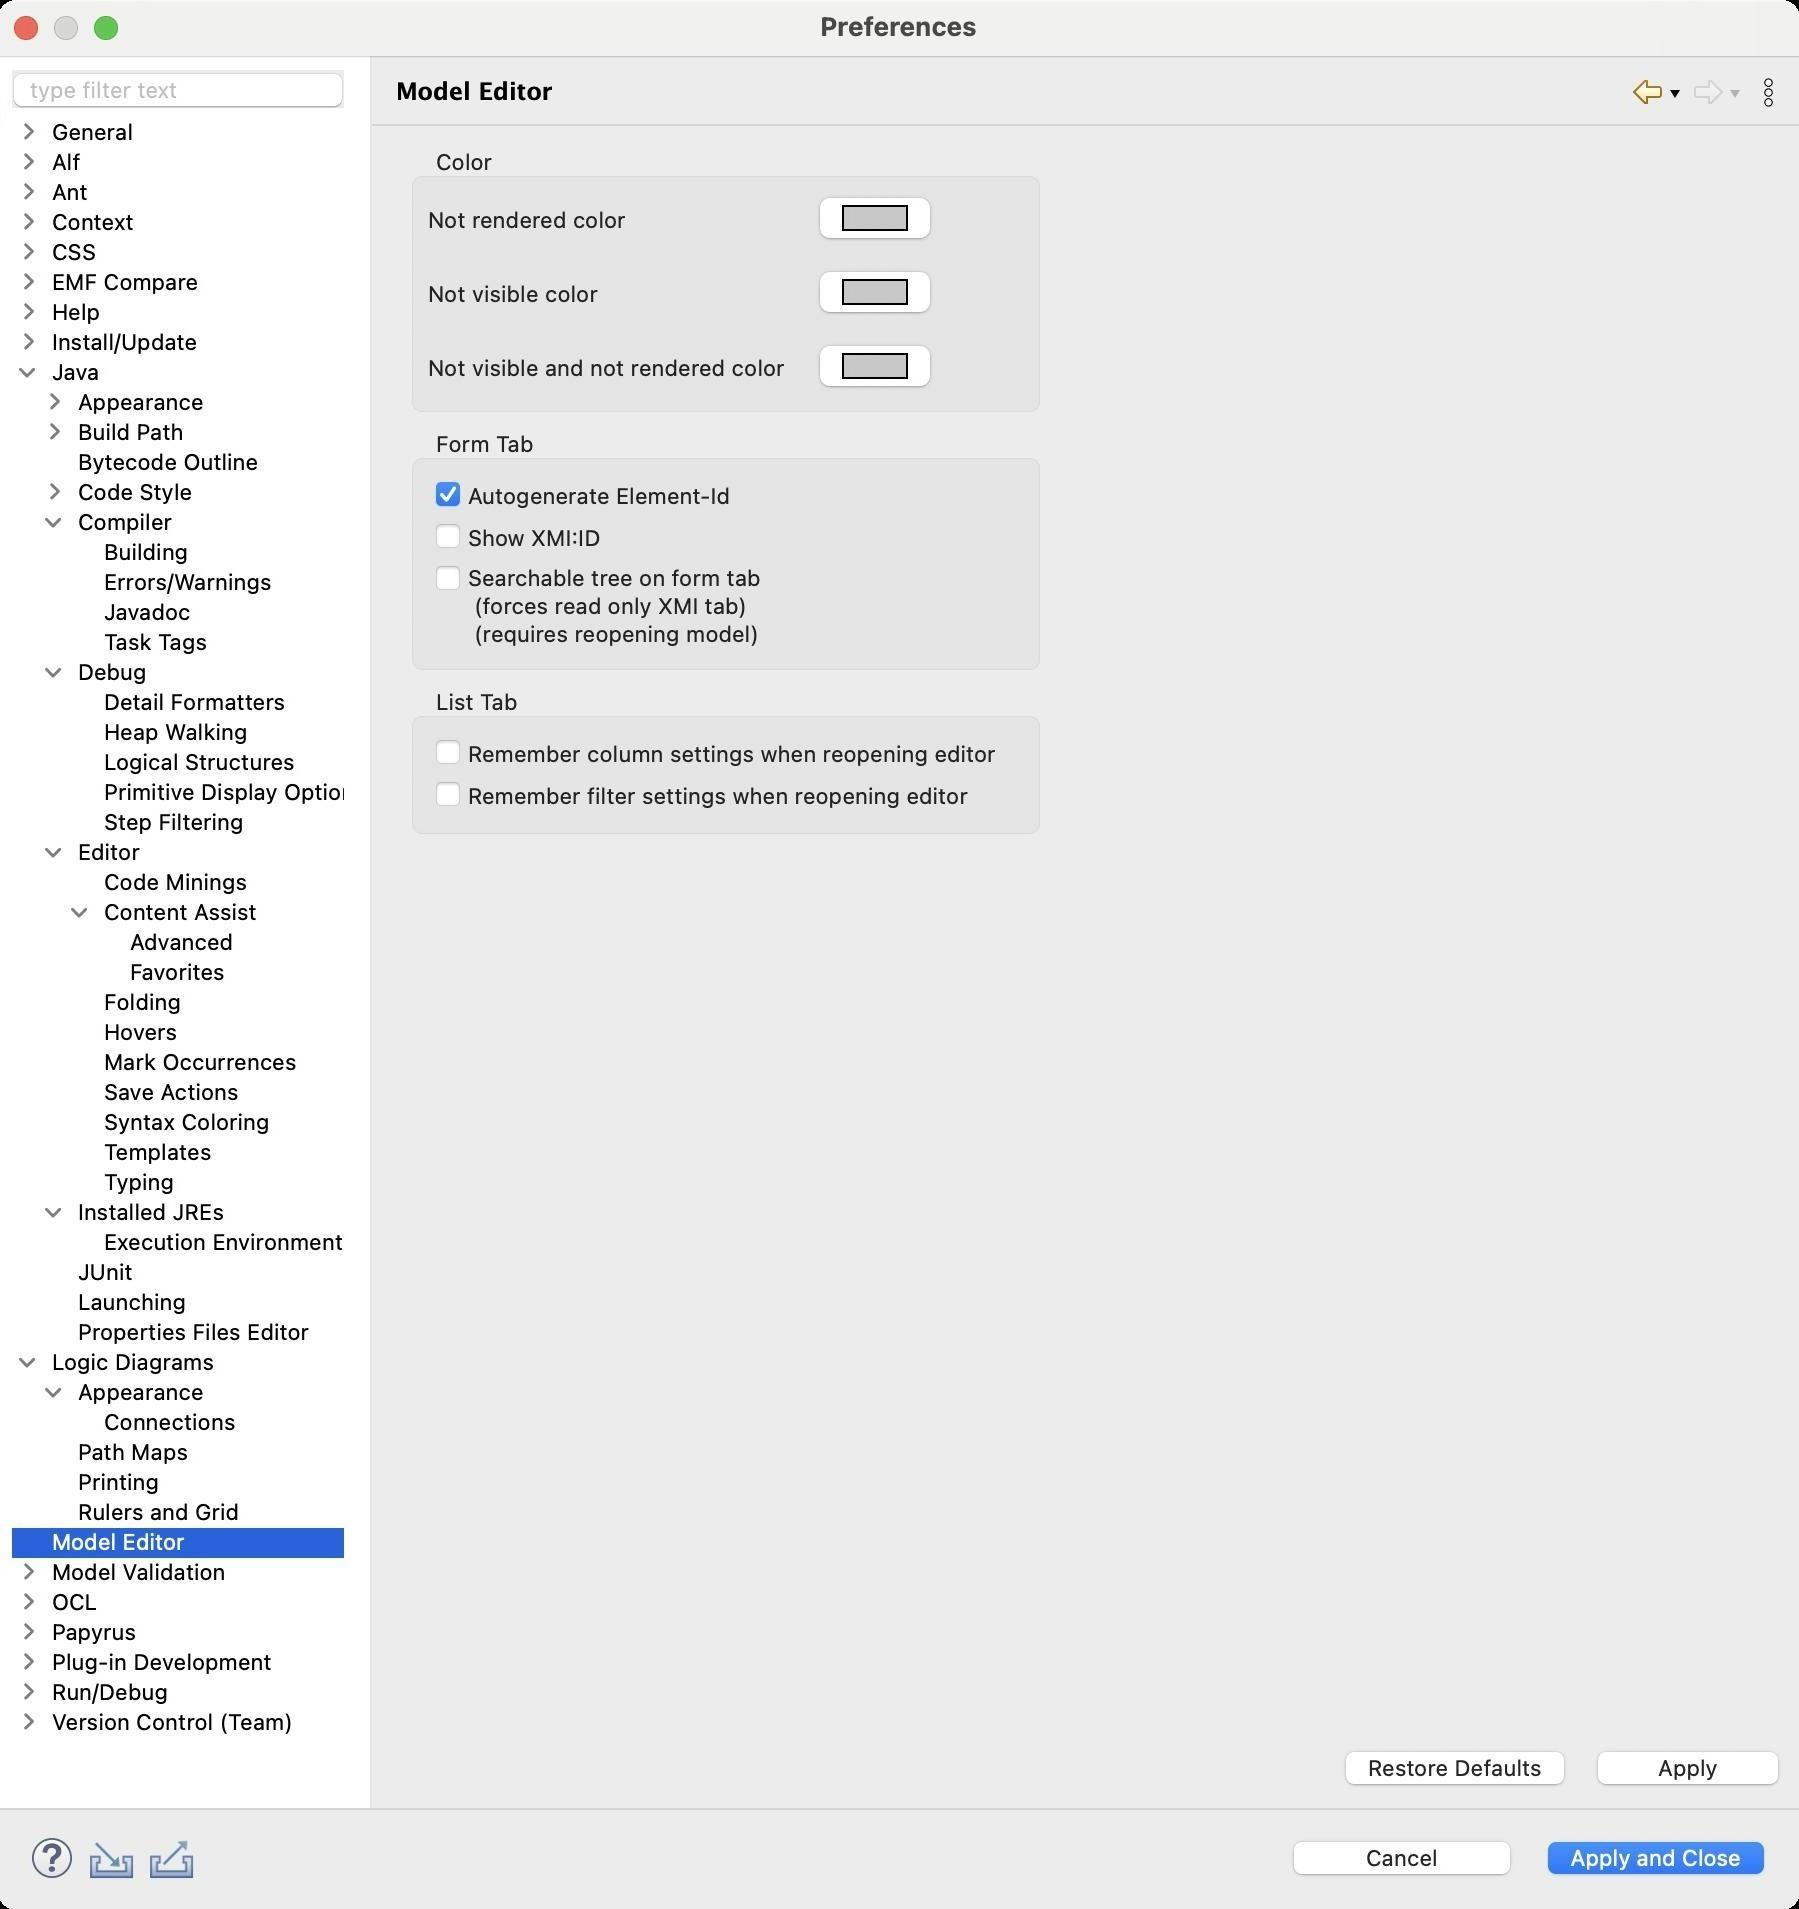
Accessibility tree:
{"name": "Preferences", "role": "AXWindow", "description": null, "role_description": "standard window", "value": null, "position": "480.00;95.00", "size": "901;955", "children": [{"name": "Apply_and_Close", "role": "AXButton", "description": null, "role_description": "button", "value": null, "position": "769.00;917.00", "size": "120;27", "children": []}, {"name": "Cancel", "role": "AXButton", "description": null, "role_description": "button", "value": null, "position": "642.00;917.00", "size": "120;27", "children": []}, {"name": null, "role": "AXToolbar", "description": null, "role_description": "toolbar", "value": null, "position": "12.00;915.00", "size": "90;30", "children": [{"name": "Help", "role": "AXCheckBox", "description": null, "role_description": "checkbox", "value": 0, "position": "12.00;915.00", "size": "30;30", "children": []}, {"name": "Import", "role": "AXButton", "description": null, "role_description": "button", "value": null, "position": "42.00;915.00", "size": "30;30", "children": []}, {"name": "Export", "role": "AXButton", "description": null, "role_description": "button", "value": null, "position": "72.00;915.00", "size": "30;30", "children": []}]}, {"name": null, "role": "AXScrollArea", "description": null, "role_description": "scroll area", "value": null, "position": "199.00;69.00", "size": "697;830", "children": [{"name": "Apply", "role": "AXButton", "description": null, "role_description": "button", "value": null, "position": "794.00;872.00", "size": "102;27", "children": []}, {"name": "Restore_Defaults", "role": "AXButton", "description": null, "role_description": "button", "value": null, "position": "668.00;872.00", "size": "121;27", "children": []}, {"name": null, "role": "AXGroup", "description": null, "role_description": "group", "value": null, "position": "204.00;344.00", "size": "320;77", "children": [{"name": "Remember_filter_settings_when_reopening_editor", "role": "AXCheckBox", "description": null, "role_description": "checkbox", "value": 0, "position": "218.00;390.00", "size": "272;16", "children": []}, {"name": "Remember_column_settings_when_reopening_editor__", "role": "AXCheckBox", "description": null, "role_description": "checkbox", "value": 0, "position": "218.00;369.00", "size": "292;16", "children": []}, {"name": null, "role": "AXStaticText", "description": null, "role_description": "text", "value": "List Tab", "position": "215.00;344.00", "size": "49;14", "children": []}]}, {"name": null, "role": "AXGroup", "description": null, "role_description": "group", "value": null, "position": "204.00;215.00", "size": "320;124", "children": [{"name": "Searchable_tree_on_form_tab\n_(forces_read_only_XMI_tab)\n_(requires_reopening_model)", "role": "AXCheckBox", "description": null, "role_description": "checkbox", "value": 0, "position": "218.00;282.00", "size": "168;42", "children": []}, {"name": "Show_XMI:ID", "role": "AXCheckBox", "description": null, "role_description": "checkbox", "value": 0, "position": "218.00;261.00", "size": "88;16", "children": []}, {"name": "Autogenerate_Element-Id", "role": "AXCheckBox", "description": null, "role_description": "checkbox", "value": 1, "position": "218.00;240.00", "size": "153;16", "children": []}, {"name": null, "role": "AXStaticText", "description": null, "role_description": "text", "value": "Form Tab", "position": "215.00;215.00", "size": "57;14", "children": []}]}, {"name": null, "role": "AXGroup", "description": null, "role_description": "group", "value": null, "position": "204.00;74.00", "size": "320;136", "children": [{"name": "Color_Selector", "role": "AXButton", "description": null, "role_description": "button", "value": null, "position": "404.00;168.00", "size": "69;32", "children": []}, {"name": null, "role": "AXStaticText", "description": null, "role_description": "text", "value": "Not visible and not rendered color", "position": "213.00;177.00", "size": "183;14", "children": []}, {"name": "Color_Selector", "role": "AXButton", "description": null, "role_description": "button", "value": null, "position": "404.00;131.00", "size": "69;32", "children": []}, {"name": null, "role": "AXStaticText", "description": null, "role_description": "text", "value": "Not visible color", "position": "213.00;140.00", "size": "90;14", "children": []}, {"name": "Color_Selector", "role": "AXButton", "description": null, "role_description": "button", "value": null, "position": "404.00;94.00", "size": "69;32", "children": []}, {"name": null, "role": "AXStaticText", "description": null, "role_description": "text", "value": "Not rendered color", "position": "213.00;103.00", "size": "103;14", "children": []}, {"name": null, "role": "AXStaticText", "description": null, "role_description": "text", "value": "Color", "position": "215.00;74.00", "size": "36;14", "children": []}]}]}, {"name": null, "role": "AXToolbar", "description": "", "role_description": "toolbar", "value": null, "position": "814.00;35.00", "size": "82;22", "children": [{"name": "Back_to_Rulers_and_Grid", "role": "AXMenuButton", "description": null, "role_description": "menu button", "value": null, "position": "814.00;35.00", "size": "22;22", "children": []}, {"name": "Forward", "role": "AXMenuButton", "description": null, "role_description": "menu button", "value": null, "position": "844.00;35.00", "size": "22;22", "children": []}, {"name": "Additional_Dialog_Actions", "role": "AXButton", "description": null, "role_description": "button", "value": null, "position": "874.00;35.00", "size": "22;22", "children": []}]}, {"name": null, "role": "AXStaticText", "description": "", "role_description": "text", "value": "Model Editor", "position": "196.00;35.00", "size": "611;21", "children": []}, {"name": null, "role": "AXSplitter", "description": null, "role_description": "splitter", "value": 180, "position": "180.00;28.00", "size": "5;876", "children": []}, {"name": null, "role": "AXScrollArea", "description": null, "role_description": "scroll area", "value": null, "position": "7.00;59.00", "size": "166;845", "children": [{"name": null, "role": "AXOutline", "description": null, "role_description": "outline", "value": null, "position": "7.00;59.00", "size": "178;845", "children": [{"name": null, "role": "AXRow", "description": null, "role_description": "outline row", "value": null, "position": "7.00;59.00", "size": "178;15", "children": [{"name": null, "role": "AXGroup", "description": null, "role_description": "group", "value": null, "position": "7.00;59.00", "size": "178;15", "children": [{"name": null, "role": "AXDisclosureTriangle", "description": null, "role_description": "disclosure triangle", "value": 0, "position": "9.00;59.00", "size": "12;14", "children": []}, {"name": null, "role": "AXStaticText", "description": null, "role_description": "text", "value": "General", "position": "25.00;59.00", "size": "159;14", "children": []}]}]}, {"name": null, "role": "AXRow", "description": null, "role_description": "outline row", "value": null, "position": "7.00;74.00", "size": "178;15", "children": [{"name": null, "role": "AXGroup", "description": null, "role_description": "group", "value": null, "position": "7.00;74.00", "size": "178;15", "children": [{"name": null, "role": "AXDisclosureTriangle", "description": null, "role_description": "disclosure triangle", "value": 0, "position": "9.00;74.00", "size": "12;14", "children": []}, {"name": null, "role": "AXStaticText", "description": null, "role_description": "text", "value": "Alf", "position": "25.00;74.00", "size": "159;14", "children": []}]}]}, {"name": null, "role": "AXRow", "description": null, "role_description": "outline row", "value": null, "position": "7.00;89.00", "size": "178;15", "children": [{"name": null, "role": "AXGroup", "description": null, "role_description": "group", "value": null, "position": "7.00;89.00", "size": "178;15", "children": [{"name": null, "role": "AXDisclosureTriangle", "description": null, "role_description": "disclosure triangle", "value": 0, "position": "9.00;89.00", "size": "12;14", "children": []}, {"name": null, "role": "AXStaticText", "description": null, "role_description": "text", "value": "Ant", "position": "25.00;89.00", "size": "159;14", "children": []}]}]}, {"name": null, "role": "AXRow", "description": null, "role_description": "outline row", "value": null, "position": "7.00;104.00", "size": "178;15", "children": [{"name": null, "role": "AXGroup", "description": null, "role_description": "group", "value": null, "position": "7.00;104.00", "size": "178;15", "children": [{"name": null, "role": "AXDisclosureTriangle", "description": null, "role_description": "disclosure triangle", "value": 0, "position": "9.00;104.00", "size": "12;14", "children": []}, {"name": null, "role": "AXStaticText", "description": null, "role_description": "text", "value": "Context", "position": "25.00;104.00", "size": "159;14", "children": []}]}]}, {"name": null, "role": "AXRow", "description": null, "role_description": "outline row", "value": null, "position": "7.00;119.00", "size": "178;15", "children": [{"name": null, "role": "AXGroup", "description": null, "role_description": "group", "value": null, "position": "7.00;119.00", "size": "178;15", "children": [{"name": null, "role": "AXDisclosureTriangle", "description": null, "role_description": "disclosure triangle", "value": 0, "position": "9.00;119.00", "size": "12;14", "children": []}, {"name": null, "role": "AXStaticText", "description": null, "role_description": "text", "value": "CSS", "position": "25.00;119.00", "size": "159;14", "children": []}]}]}, {"name": null, "role": "AXRow", "description": null, "role_description": "outline row", "value": null, "position": "7.00;134.00", "size": "178;15", "children": [{"name": null, "role": "AXGroup", "description": null, "role_description": "group", "value": null, "position": "7.00;134.00", "size": "178;15", "children": [{"name": null, "role": "AXDisclosureTriangle", "description": null, "role_description": "disclosure triangle", "value": 0, "position": "9.00;134.00", "size": "12;14", "children": []}, {"name": null, "role": "AXStaticText", "description": null, "role_description": "text", "value": "EMF Compare", "position": "25.00;134.00", "size": "159;14", "children": []}]}]}, {"name": null, "role": "AXRow", "description": null, "role_description": "outline row", "value": null, "position": "7.00;149.00", "size": "178;15", "children": [{"name": null, "role": "AXGroup", "description": null, "role_description": "group", "value": null, "position": "7.00;149.00", "size": "178;15", "children": [{"name": null, "role": "AXDisclosureTriangle", "description": null, "role_description": "disclosure triangle", "value": 0, "position": "9.00;149.00", "size": "12;14", "children": []}, {"name": null, "role": "AXStaticText", "description": null, "role_description": "text", "value": "Help", "position": "25.00;149.00", "size": "159;14", "children": []}]}]}, {"name": null, "role": "AXRow", "description": null, "role_description": "outline row", "value": null, "position": "7.00;164.00", "size": "178;15", "children": [{"name": null, "role": "AXGroup", "description": null, "role_description": "group", "value": null, "position": "7.00;164.00", "size": "178;15", "children": [{"name": null, "role": "AXDisclosureTriangle", "description": null, "role_description": "disclosure triangle", "value": 0, "position": "9.00;164.00", "size": "12;14", "children": []}, {"name": null, "role": "AXStaticText", "description": null, "role_description": "text", "value": "Install/Update", "position": "25.00;164.00", "size": "159;14", "children": []}]}]}, {"name": null, "role": "AXRow", "description": null, "role_description": "outline row", "value": null, "position": "7.00;179.00", "size": "178;15", "children": [{"name": null, "role": "AXGroup", "description": null, "role_description": "group", "value": null, "position": "7.00;179.00", "size": "178;15", "children": [{"name": null, "role": "AXDisclosureTriangle", "description": null, "role_description": "disclosure triangle", "value": 1, "position": "9.00;179.00", "size": "12;14", "children": []}, {"name": null, "role": "AXStaticText", "description": null, "role_description": "text", "value": "Java", "position": "25.00;179.00", "size": "159;14", "children": []}]}]}, {"name": null, "role": "AXRow", "description": null, "role_description": "outline row", "value": null, "position": "7.00;194.00", "size": "178;15", "children": [{"name": null, "role": "AXGroup", "description": null, "role_description": "group", "value": null, "position": "7.00;194.00", "size": "178;15", "children": [{"name": null, "role": "AXDisclosureTriangle", "description": null, "role_description": "disclosure triangle", "value": 0, "position": "22.00;194.00", "size": "12;14", "children": []}, {"name": null, "role": "AXStaticText", "description": null, "role_description": "text", "value": "Appearance", "position": "38.00;194.00", "size": "146;14", "children": []}]}]}, {"name": null, "role": "AXRow", "description": null, "role_description": "outline row", "value": null, "position": "7.00;209.00", "size": "178;15", "children": [{"name": null, "role": "AXGroup", "description": null, "role_description": "group", "value": null, "position": "7.00;209.00", "size": "178;15", "children": [{"name": null, "role": "AXDisclosureTriangle", "description": null, "role_description": "disclosure triangle", "value": 0, "position": "22.00;209.00", "size": "12;14", "children": []}, {"name": null, "role": "AXStaticText", "description": null, "role_description": "text", "value": "Build Path", "position": "38.00;209.00", "size": "146;14", "children": []}]}]}, {"name": null, "role": "AXRow", "description": null, "role_description": "outline row", "value": null, "position": "7.00;224.00", "size": "178;15", "children": [{"name": null, "role": "AXStaticText", "description": null, "role_description": "text", "value": "Bytecode Outline", "position": "38.00;224.00", "size": "146;14", "children": []}]}, {"name": null, "role": "AXRow", "description": null, "role_description": "outline row", "value": null, "position": "7.00;239.00", "size": "178;15", "children": [{"name": null, "role": "AXGroup", "description": null, "role_description": "group", "value": null, "position": "7.00;239.00", "size": "178;15", "children": [{"name": null, "role": "AXDisclosureTriangle", "description": null, "role_description": "disclosure triangle", "value": 0, "position": "22.00;239.00", "size": "12;14", "children": []}, {"name": null, "role": "AXStaticText", "description": null, "role_description": "text", "value": "Code Style", "position": "38.00;239.00", "size": "146;14", "children": []}]}]}, {"name": null, "role": "AXRow", "description": null, "role_description": "outline row", "value": null, "position": "7.00;254.00", "size": "178;15", "children": [{"name": null, "role": "AXGroup", "description": null, "role_description": "group", "value": null, "position": "7.00;254.00", "size": "178;15", "children": [{"name": null, "role": "AXDisclosureTriangle", "description": null, "role_description": "disclosure triangle", "value": 1, "position": "22.00;254.00", "size": "12;14", "children": []}, {"name": null, "role": "AXStaticText", "description": null, "role_description": "text", "value": "Compiler", "position": "38.00;254.00", "size": "146;14", "children": []}]}]}, {"name": null, "role": "AXRow", "description": null, "role_description": "outline row", "value": null, "position": "7.00;269.00", "size": "178;15", "children": [{"name": null, "role": "AXStaticText", "description": null, "role_description": "text", "value": "Building", "position": "51.00;269.00", "size": "133;14", "children": []}]}, {"name": null, "role": "AXRow", "description": null, "role_description": "outline row", "value": null, "position": "7.00;284.00", "size": "178;15", "children": [{"name": null, "role": "AXStaticText", "description": null, "role_description": "text", "value": "Errors/Warnings", "position": "51.00;284.00", "size": "133;14", "children": []}]}, {"name": null, "role": "AXRow", "description": null, "role_description": "outline row", "value": null, "position": "7.00;299.00", "size": "178;15", "children": [{"name": null, "role": "AXStaticText", "description": null, "role_description": "text", "value": "Javadoc", "position": "51.00;299.00", "size": "133;14", "children": []}]}, {"name": null, "role": "AXRow", "description": null, "role_description": "outline row", "value": null, "position": "7.00;314.00", "size": "178;15", "children": [{"name": null, "role": "AXStaticText", "description": null, "role_description": "text", "value": "Task Tags", "position": "51.00;314.00", "size": "133;14", "children": []}]}, {"name": null, "role": "AXRow", "description": null, "role_description": "outline row", "value": null, "position": "7.00;329.00", "size": "178;15", "children": [{"name": null, "role": "AXGroup", "description": null, "role_description": "group", "value": null, "position": "7.00;329.00", "size": "178;15", "children": [{"name": null, "role": "AXDisclosureTriangle", "description": null, "role_description": "disclosure triangle", "value": 1, "position": "22.00;329.00", "size": "12;14", "children": []}, {"name": null, "role": "AXStaticText", "description": null, "role_description": "text", "value": "Debug", "position": "38.00;329.00", "size": "146;14", "children": []}]}]}, {"name": null, "role": "AXRow", "description": null, "role_description": "outline row", "value": null, "position": "7.00;344.00", "size": "178;15", "children": [{"name": null, "role": "AXStaticText", "description": null, "role_description": "text", "value": "Detail Formatters", "position": "51.00;344.00", "size": "133;14", "children": []}]}, {"name": null, "role": "AXRow", "description": null, "role_description": "outline row", "value": null, "position": "7.00;359.00", "size": "178;15", "children": [{"name": null, "role": "AXStaticText", "description": null, "role_description": "text", "value": "Heap Walking", "position": "51.00;359.00", "size": "133;14", "children": []}]}, {"name": null, "role": "AXRow", "description": null, "role_description": "outline row", "value": null, "position": "7.00;374.00", "size": "178;15", "children": [{"name": null, "role": "AXStaticText", "description": null, "role_description": "text", "value": "Logical Structures", "position": "51.00;374.00", "size": "133;14", "children": []}]}, {"name": null, "role": "AXRow", "description": null, "role_description": "outline row", "value": null, "position": "7.00;389.00", "size": "178;15", "children": [{"name": null, "role": "AXStaticText", "description": null, "role_description": "text", "value": "Primitive Display Options", "position": "51.00;389.00", "size": "133;14", "children": []}]}, {"name": null, "role": "AXRow", "description": null, "role_description": "outline row", "value": null, "position": "7.00;404.00", "size": "178;15", "children": [{"name": null, "role": "AXStaticText", "description": null, "role_description": "text", "value": "Step Filtering", "position": "51.00;404.00", "size": "133;14", "children": []}]}, {"name": null, "role": "AXRow", "description": null, "role_description": "outline row", "value": null, "position": "7.00;419.00", "size": "178;15", "children": [{"name": null, "role": "AXGroup", "description": null, "role_description": "group", "value": null, "position": "7.00;419.00", "size": "178;15", "children": [{"name": null, "role": "AXDisclosureTriangle", "description": null, "role_description": "disclosure triangle", "value": 1, "position": "22.00;419.00", "size": "12;14", "children": []}, {"name": null, "role": "AXStaticText", "description": null, "role_description": "text", "value": "Editor", "position": "38.00;419.00", "size": "146;14", "children": []}]}]}, {"name": null, "role": "AXRow", "description": null, "role_description": "outline row", "value": null, "position": "7.00;434.00", "size": "178;15", "children": [{"name": null, "role": "AXStaticText", "description": null, "role_description": "text", "value": "Code Minings", "position": "51.00;434.00", "size": "133;14", "children": []}]}, {"name": null, "role": "AXRow", "description": null, "role_description": "outline row", "value": null, "position": "7.00;449.00", "size": "178;15", "children": [{"name": null, "role": "AXGroup", "description": null, "role_description": "group", "value": null, "position": "7.00;449.00", "size": "178;15", "children": [{"name": null, "role": "AXDisclosureTriangle", "description": null, "role_description": "disclosure triangle", "value": 1, "position": "35.00;449.00", "size": "12;14", "children": []}, {"name": null, "role": "AXStaticText", "description": null, "role_description": "text", "value": "Content Assist", "position": "51.00;449.00", "size": "133;14", "children": []}]}]}, {"name": null, "role": "AXRow", "description": null, "role_description": "outline row", "value": null, "position": "7.00;464.00", "size": "178;15", "children": [{"name": null, "role": "AXStaticText", "description": null, "role_description": "text", "value": "Advanced", "position": "64.00;464.00", "size": "120;14", "children": []}]}, {"name": null, "role": "AXRow", "description": null, "role_description": "outline row", "value": null, "position": "7.00;479.00", "size": "178;15", "children": [{"name": null, "role": "AXStaticText", "description": null, "role_description": "text", "value": "Favorites", "position": "64.00;479.00", "size": "120;14", "children": []}]}, {"name": null, "role": "AXRow", "description": null, "role_description": "outline row", "value": null, "position": "7.00;494.00", "size": "178;15", "children": [{"name": null, "role": "AXStaticText", "description": null, "role_description": "text", "value": "Folding", "position": "51.00;494.00", "size": "133;14", "children": []}]}, {"name": null, "role": "AXRow", "description": null, "role_description": "outline row", "value": null, "position": "7.00;509.00", "size": "178;15", "children": [{"name": null, "role": "AXStaticText", "description": null, "role_description": "text", "value": "Hovers", "position": "51.00;509.00", "size": "133;14", "children": []}]}, {"name": null, "role": "AXRow", "description": null, "role_description": "outline row", "value": null, "position": "7.00;524.00", "size": "178;15", "children": [{"name": null, "role": "AXStaticText", "description": null, "role_description": "text", "value": "Mark Occurrences", "position": "51.00;524.00", "size": "133;14", "children": []}]}, {"name": null, "role": "AXRow", "description": null, "role_description": "outline row", "value": null, "position": "7.00;539.00", "size": "178;15", "children": [{"name": null, "role": "AXStaticText", "description": null, "role_description": "text", "value": "Save Actions", "position": "51.00;539.00", "size": "133;14", "children": []}]}, {"name": null, "role": "AXRow", "description": null, "role_description": "outline row", "value": null, "position": "7.00;554.00", "size": "178;15", "children": [{"name": null, "role": "AXStaticText", "description": null, "role_description": "text", "value": "Syntax Coloring", "position": "51.00;554.00", "size": "133;14", "children": []}]}, {"name": null, "role": "AXRow", "description": null, "role_description": "outline row", "value": null, "position": "7.00;569.00", "size": "178;15", "children": [{"name": null, "role": "AXStaticText", "description": null, "role_description": "text", "value": "Templates", "position": "51.00;569.00", "size": "133;14", "children": []}]}, {"name": null, "role": "AXRow", "description": null, "role_description": "outline row", "value": null, "position": "7.00;584.00", "size": "178;15", "children": [{"name": null, "role": "AXStaticText", "description": null, "role_description": "text", "value": "Typing", "position": "51.00;584.00", "size": "133;14", "children": []}]}, {"name": null, "role": "AXRow", "description": null, "role_description": "outline row", "value": null, "position": "7.00;599.00", "size": "178;15", "children": [{"name": null, "role": "AXGroup", "description": null, "role_description": "group", "value": null, "position": "7.00;599.00", "size": "178;15", "children": [{"name": null, "role": "AXDisclosureTriangle", "description": null, "role_description": "disclosure triangle", "value": 1, "position": "22.00;599.00", "size": "12;14", "children": []}, {"name": null, "role": "AXStaticText", "description": null, "role_description": "text", "value": "Installed JREs", "position": "38.00;599.00", "size": "146;14", "children": []}]}]}, {"name": null, "role": "AXRow", "description": null, "role_description": "outline row", "value": null, "position": "7.00;614.00", "size": "178;15", "children": [{"name": null, "role": "AXStaticText", "description": null, "role_description": "text", "value": "Execution Environments", "position": "51.00;614.00", "size": "133;14", "children": []}]}, {"name": null, "role": "AXRow", "description": null, "role_description": "outline row", "value": null, "position": "7.00;629.00", "size": "178;15", "children": [{"name": null, "role": "AXStaticText", "description": null, "role_description": "text", "value": "JUnit", "position": "38.00;629.00", "size": "146;14", "children": []}]}, {"name": null, "role": "AXRow", "description": null, "role_description": "outline row", "value": null, "position": "7.00;644.00", "size": "178;15", "children": [{"name": null, "role": "AXStaticText", "description": null, "role_description": "text", "value": "Launching", "position": "38.00;644.00", "size": "146;14", "children": []}]}, {"name": null, "role": "AXRow", "description": null, "role_description": "outline row", "value": null, "position": "7.00;659.00", "size": "178;15", "children": [{"name": null, "role": "AXStaticText", "description": null, "role_description": "text", "value": "Properties Files Editor", "position": "38.00;659.00", "size": "146;14", "children": []}]}, {"name": null, "role": "AXRow", "description": null, "role_description": "outline row", "value": null, "position": "7.00;674.00", "size": "178;15", "children": [{"name": null, "role": "AXGroup", "description": null, "role_description": "group", "value": null, "position": "7.00;674.00", "size": "178;15", "children": [{"name": null, "role": "AXDisclosureTriangle", "description": null, "role_description": "disclosure triangle", "value": 1, "position": "9.00;674.00", "size": "12;14", "children": []}, {"name": null, "role": "AXStaticText", "description": null, "role_description": "text", "value": "Logic Diagrams", "position": "25.00;674.00", "size": "159;14", "children": []}]}]}, {"name": null, "role": "AXRow", "description": null, "role_description": "outline row", "value": null, "position": "7.00;689.00", "size": "178;15", "children": [{"name": null, "role": "AXGroup", "description": null, "role_description": "group", "value": null, "position": "7.00;689.00", "size": "178;15", "children": [{"name": null, "role": "AXDisclosureTriangle", "description": null, "role_description": "disclosure triangle", "value": 1, "position": "22.00;689.00", "size": "12;14", "children": []}, {"name": null, "role": "AXStaticText", "description": null, "role_description": "text", "value": "Appearance", "position": "38.00;689.00", "size": "146;14", "children": []}]}]}, {"name": null, "role": "AXRow", "description": null, "role_description": "outline row", "value": null, "position": "7.00;704.00", "size": "178;15", "children": [{"name": null, "role": "AXStaticText", "description": null, "role_description": "text", "value": "Connections", "position": "51.00;704.00", "size": "133;14", "children": []}]}, {"name": null, "role": "AXRow", "description": null, "role_description": "outline row", "value": null, "position": "7.00;719.00", "size": "178;15", "children": [{"name": null, "role": "AXStaticText", "description": null, "role_description": "text", "value": "Path Maps", "position": "38.00;719.00", "size": "146;14", "children": []}]}, {"name": null, "role": "AXRow", "description": null, "role_description": "outline row", "value": null, "position": "7.00;734.00", "size": "178;15", "children": [{"name": null, "role": "AXStaticText", "description": null, "role_description": "text", "value": "Printing", "position": "38.00;734.00", "size": "146;14", "children": []}]}, {"name": null, "role": "AXRow", "description": null, "role_description": "outline row", "value": null, "position": "7.00;749.00", "size": "178;15", "children": [{"name": null, "role": "AXStaticText", "description": null, "role_description": "text", "value": "Rulers and Grid", "position": "38.00;749.00", "size": "146;14", "children": []}]}, {"name": null, "role": "AXRow", "description": null, "role_description": "outline row", "value": null, "position": "7.00;764.00", "size": "178;15", "children": [{"name": null, "role": "AXStaticText", "description": null, "role_description": "text", "value": "Model Editor", "position": "25.00;764.00", "size": "159;14", "children": []}]}, {"name": null, "role": "AXRow", "description": null, "role_description": "outline row", "value": null, "position": "7.00;779.00", "size": "178;15", "children": [{"name": null, "role": "AXGroup", "description": null, "role_description": "group", "value": null, "position": "7.00;779.00", "size": "178;15", "children": [{"name": null, "role": "AXDisclosureTriangle", "description": null, "role_description": "disclosure triangle", "value": 0, "position": "9.00;779.00", "size": "12;14", "children": []}, {"name": null, "role": "AXStaticText", "description": null, "role_description": "text", "value": "Model Validation", "position": "25.00;779.00", "size": "159;14", "children": []}]}]}, {"name": null, "role": "AXRow", "description": null, "role_description": "outline row", "value": null, "position": "7.00;794.00", "size": "178;15", "children": [{"name": null, "role": "AXGroup", "description": null, "role_description": "group", "value": null, "position": "7.00;794.00", "size": "178;15", "children": [{"name": null, "role": "AXDisclosureTriangle", "description": null, "role_description": "disclosure triangle", "value": 0, "position": "9.00;794.00", "size": "12;14", "children": []}, {"name": null, "role": "AXStaticText", "description": null, "role_description": "text", "value": "OCL", "position": "25.00;794.00", "size": "159;14", "children": []}]}]}, {"name": null, "role": "AXRow", "description": null, "role_description": "outline row", "value": null, "position": "7.00;809.00", "size": "178;15", "children": [{"name": null, "role": "AXGroup", "description": null, "role_description": "group", "value": null, "position": "7.00;809.00", "size": "178;15", "children": [{"name": null, "role": "AXDisclosureTriangle", "description": null, "role_description": "disclosure triangle", "value": 0, "position": "9.00;809.00", "size": "12;14", "children": []}, {"name": null, "role": "AXStaticText", "description": null, "role_description": "text", "value": "Papyrus", "position": "25.00;809.00", "size": "159;14", "children": []}]}]}, {"name": null, "role": "AXRow", "description": null, "role_description": "outline row", "value": null, "position": "7.00;824.00", "size": "178;15", "children": [{"name": null, "role": "AXGroup", "description": null, "role_description": "group", "value": null, "position": "7.00;824.00", "size": "178;15", "children": [{"name": null, "role": "AXDisclosureTriangle", "description": null, "role_description": "disclosure triangle", "value": 0, "position": "9.00;824.00", "size": "12;14", "children": []}, {"name": null, "role": "AXStaticText", "description": null, "role_description": "text", "value": "Plug-in Development", "position": "25.00;824.00", "size": "159;14", "children": []}]}]}, {"name": null, "role": "AXRow", "description": null, "role_description": "outline row", "value": null, "position": "7.00;839.00", "size": "178;15", "children": [{"name": null, "role": "AXGroup", "description": null, "role_description": "group", "value": null, "position": "7.00;839.00", "size": "178;15", "children": [{"name": null, "role": "AXDisclosureTriangle", "description": null, "role_description": "disclosure triangle", "value": 0, "position": "9.00;839.00", "size": "12;14", "children": []}, {"name": null, "role": "AXStaticText", "description": null, "role_description": "text", "value": "Run/Debug", "position": "25.00;839.00", "size": "159;14", "children": []}]}]}, {"name": null, "role": "AXRow", "description": null, "role_description": "outline row", "value": null, "position": "7.00;854.00", "size": "178;15", "children": [{"name": null, "role": "AXGroup", "description": null, "role_description": "group", "value": null, "position": "7.00;854.00", "size": "178;15", "children": [{"name": null, "role": "AXDisclosureTriangle", "description": null, "role_description": "disclosure triangle", "value": 0, "position": "9.00;854.00", "size": "12;14", "children": []}, {"name": null, "role": "AXStaticText", "description": null, "role_description": "text", "value": "Version Control (Team)", "position": "25.00;854.00", "size": "159;14", "children": []}]}]}, {"name": null, "role": "AXColumn", "description": null, "role_description": "column", "value": null, "position": "7.00;59.00", "size": "178;845", "children": []}]}, {"name": null, "role": "AXScrollBar", "description": null, "role_description": "scroll bar", "value": 0.0, "position": "7.00;888.00", "size": "166;16", "children": [{"name": null, "role": "AXValueIndicator", "description": null, "role_description": "value indicator", "value": 0.0, "position": "8.00;892.00", "size": "152;12", "children": []}, {"name": null, "role": "AXButton", "description": null, "role_description": "increment arrow button", "value": null, "position": "7.00;888.00", "size": "0;0", "children": []}, {"name": null, "role": "AXButton", "description": null, "role_description": "decrement arrow button", "value": null, "position": "7.00;888.00", "size": "0;0", "children": []}, {"name": null, "role": "AXButton", "description": null, "role_description": "increment page button", "value": null, "position": "161.00;892.00", "size": "12;12", "children": []}, {"name": null, "role": "AXButton", "description": null, "role_description": "decrement page button", "value": null, "position": "7.00;892.00", "size": "1;12", "children": []}]}]}, {"name": "type_filter_text", "role": "AXTextField", "description": null, "role_description": "search text field", "value": "", "position": "7.00;35.00", "size": "166;19", "children": []}, {"name": null, "role": "AXButton", "description": null, "role_description": "close button", "value": null, "position": "7.00;6.00", "size": "14;16", "children": []}, {"name": null, "role": "AXButton", "description": null, "role_description": "zoom button", "value": null, "position": "47.00;6.00", "size": "14;16", "children": [{"name": null, "role": "AXGroup", "description": null, "role_description": "group", "value": null, "position": "47.00;6.00", "size": "14;16", "children": [{"name": null, "role": "AXGroup", "description": null, "role_description": "group", "value": null, "position": "47.00;6.00", "size": "14;16", "children": []}]}]}, {"name": null, "role": "AXButton", "description": null, "role_description": "minimize button", "value": null, "position": "27.00;6.00", "size": "14;16", "children": []}, {"name": null, "role": "AXStaticText", "description": null, "role_description": "text", "value": "Preferences", "position": "409.00;5.00", "size": "83;16", "children": []}]}